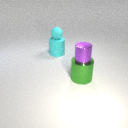
large green metal cylinder below small purple metal cylinder